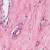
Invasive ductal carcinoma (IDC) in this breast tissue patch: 0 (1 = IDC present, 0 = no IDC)